Question: I have configured extra processing for MathJax with this code below
'''
<script type="text/x-mathjax-config">
MathJax.Hub.Config({
tex2jax: { inlineMath: [["$","$"],["\(","\)"]] },
"HTML-CSS": {
linebreaks: { width: "container" }
}
});
</script>
'''
As I assumed it has to work with word wrap containers that I have in my HTML code.
I have this CSS that set with word-wrap
'''
.col {
background: #f0f0f0;
width: 230px;
padding: 10px;
font-size: 1.5em;
word-wrap: break-word;
}
'''
this is my body:
'''
<body>
<div class = 'col'>
$$
Pr [( G igcup B igcup S)^e ] = 1 - Pr ( G igcup B igcup S)
= 1 - [Pr(G)+Pr(B)Pr(S)-Pr(G igcap B) - Pr(G igcap S) - Pr(B igcap S)]
Pr [( G igcup B igcup S)^e ] = 1 - Pr ( G igcup B igcup S)
= 1 - [Pr(G)+Pr(B)Pr(S)-Pr(G igcap B) - Pr(G igcap S) - Pr(B igcap S)]
= 1 - (0.28 + 0.29 + 0.19 - 0.14 - 0.10 -0.12 + 0.08) = 1 - 0.48 = 0.52
$$
</div>
</body>
'''
but word wrap does not work in my case.
I've attached screenshot how it looks in Safri on iPad

the words must wrap to the second line but they don't ad you can see.
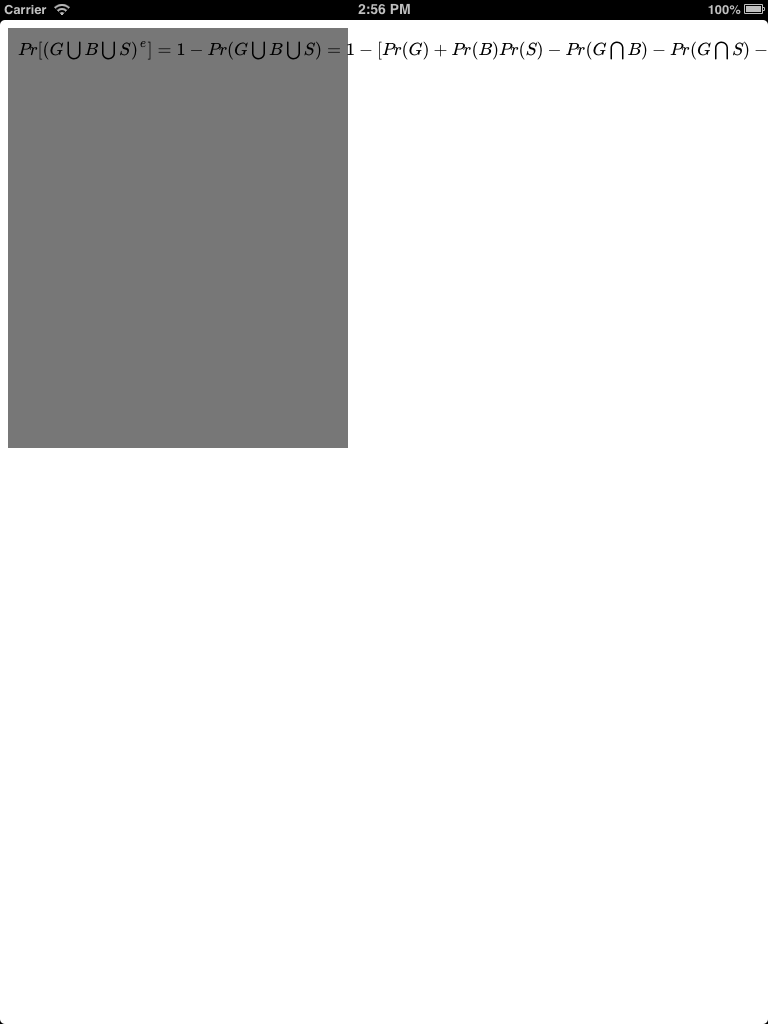
Answer: EDIT
If you're on iOS6, then you might run into <URL>.
MathJax uses its own line-breaking algorithm (<URL>. Setting 'word-wrap: break-word;' will not change its behavior.
Unless there's some information missing, you code works as expected for me, i.e., MathJax does its linebreaking.
Here's a complete example.
'''
<!doctype HTML>
<head>
<title>Break!</title>
<script type="text/x-mathjax-config">
MathJax.Hub.Config({
tex2jax: { inlineMath: [["$","$"],["\(","\)"]] },
"HTML-CSS": {
linebreaks: { automatic: true, width: "container" }
}
});
</script>
<script type="text/javascript"
src="https://cdnjs.cloudflare.com/ajax/libs/mathjax/2.7.0/MathJax.js?config=TeX-AMS-MML_HTMLorMML">
</script>
<style>
.col {
background: #f0f0f0;
width: 230px;
padding: 10px;
font-size: 1.5em;
word-wrap: break-word;
}
</style>
</head>
<body>
<div class = 'col'>
$$
Pr [( G igcup B igcup S)^e ] = 1 - Pr ( G igcup B igcup S)
= 1 - [Pr(G)+Pr(B)Pr(S)-Pr(G igcap B) - Pr(G igcap S) - Pr(B igcap S)]
Pr [( G igcup B igcup S)^e ] = 1 - Pr ( G igcup B igcup S)
= 1 - [Pr(G)+Pr(B)Pr(S)-Pr(G igcap B) - Pr(G igcap S) - Pr(B igcap S)]
= 1 - (0.28 + 0.29 + 0.19 - 0.14 - 0.10 -0.12 + 0.08) = 1 - 0.48 = 0.52
$$
</div>
</body>
'''